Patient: sex M, age 44
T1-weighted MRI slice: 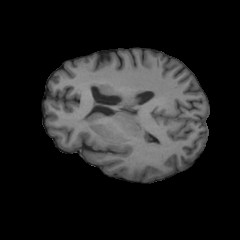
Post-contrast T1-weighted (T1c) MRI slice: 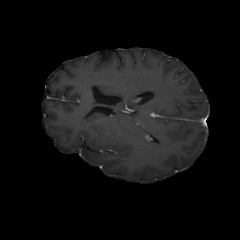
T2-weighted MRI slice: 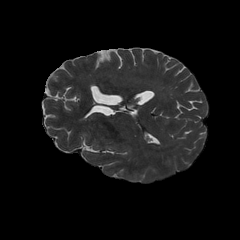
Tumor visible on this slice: no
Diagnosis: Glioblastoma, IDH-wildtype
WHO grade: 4